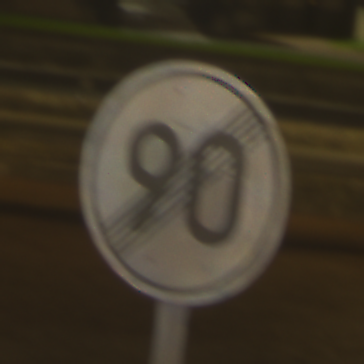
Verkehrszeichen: EndeGeschwindigkeit90
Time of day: Night
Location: Outdoor (Urban)
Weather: Overcast
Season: NotSpecified
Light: Artificial